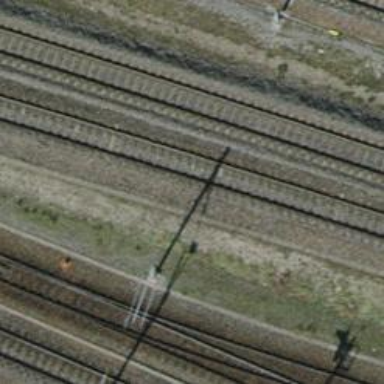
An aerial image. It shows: Single railway track with electrification through contact line.